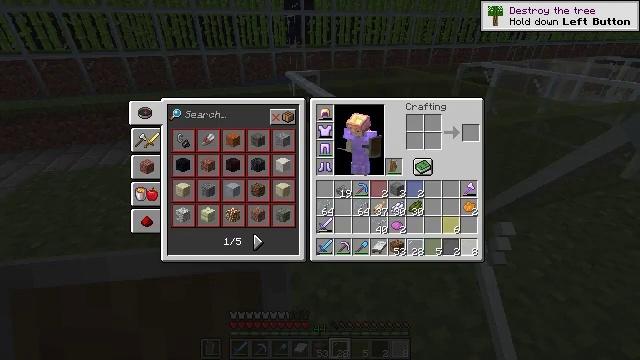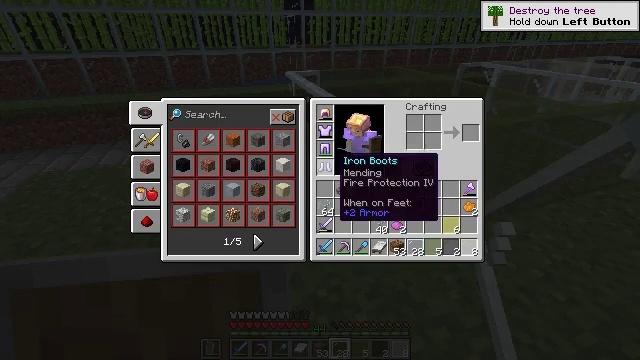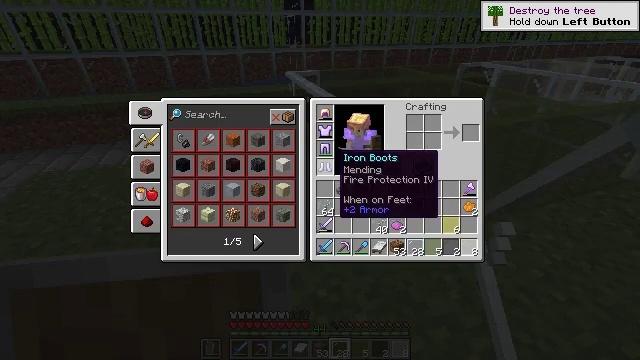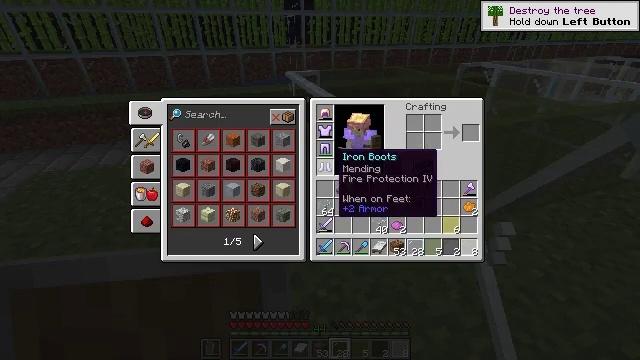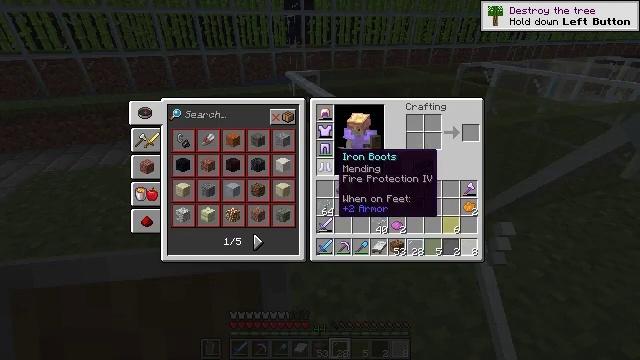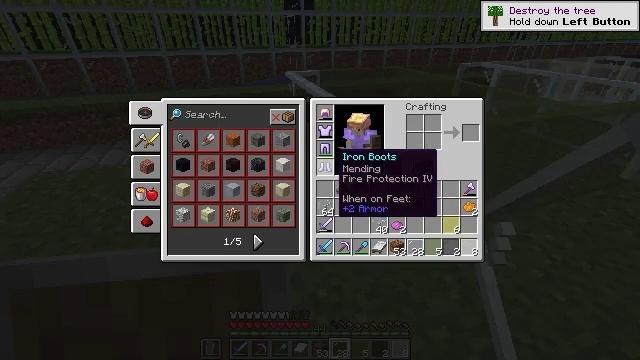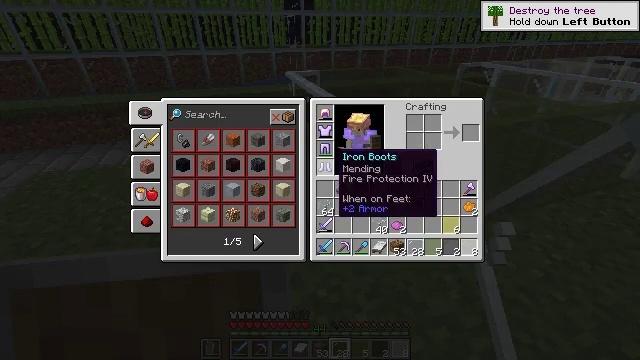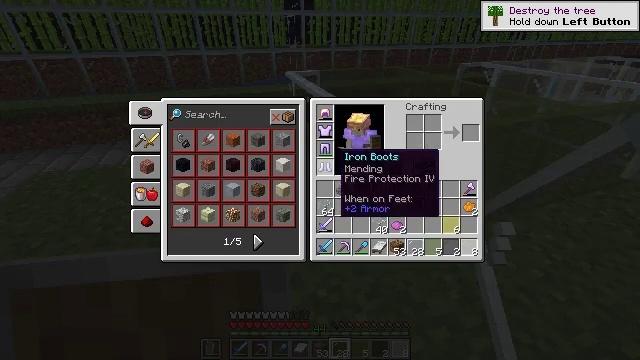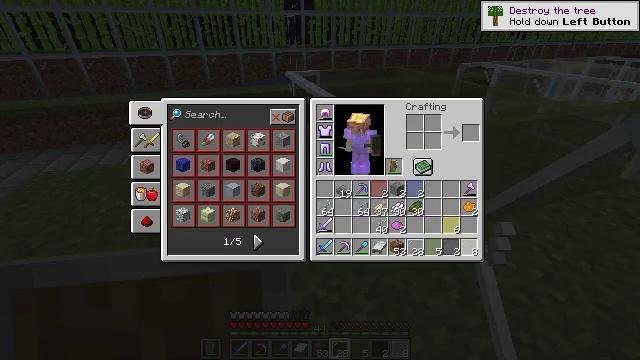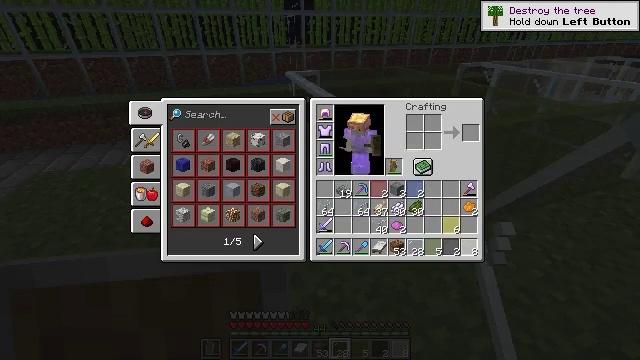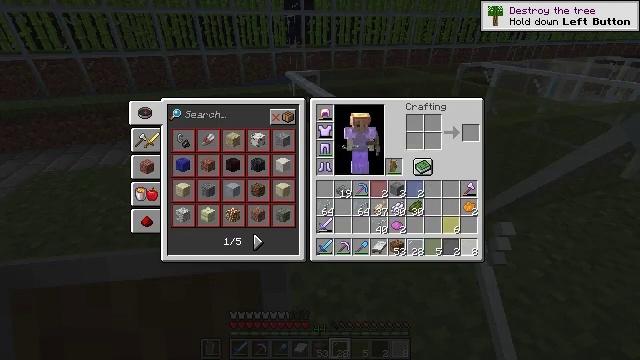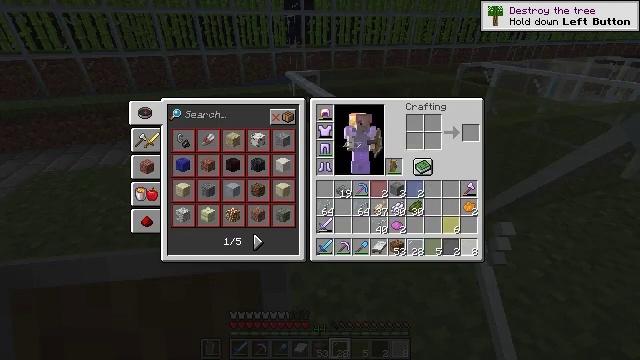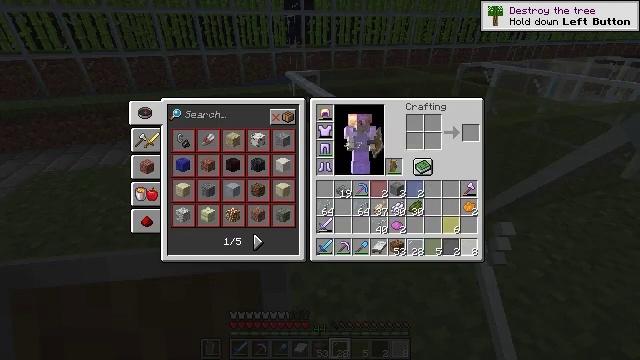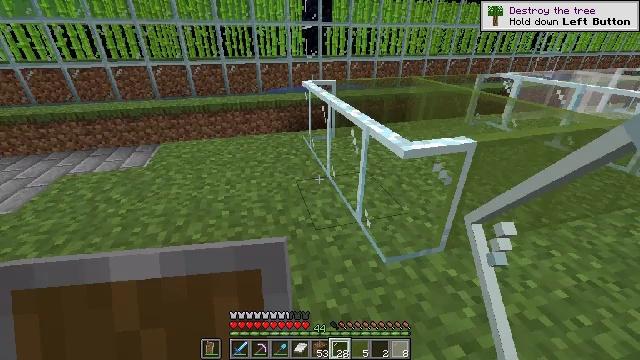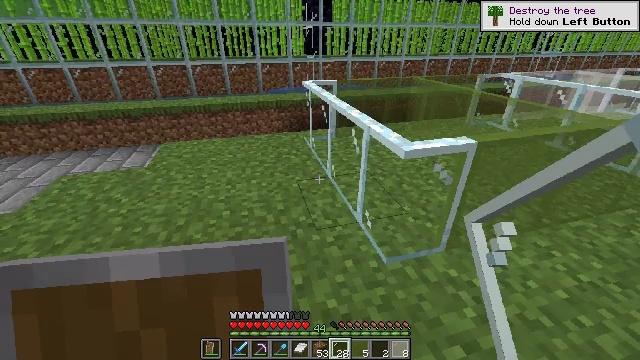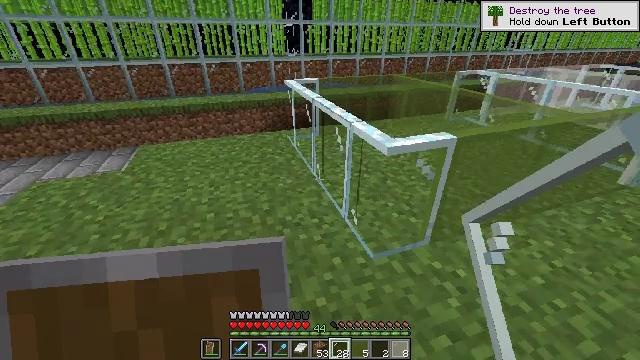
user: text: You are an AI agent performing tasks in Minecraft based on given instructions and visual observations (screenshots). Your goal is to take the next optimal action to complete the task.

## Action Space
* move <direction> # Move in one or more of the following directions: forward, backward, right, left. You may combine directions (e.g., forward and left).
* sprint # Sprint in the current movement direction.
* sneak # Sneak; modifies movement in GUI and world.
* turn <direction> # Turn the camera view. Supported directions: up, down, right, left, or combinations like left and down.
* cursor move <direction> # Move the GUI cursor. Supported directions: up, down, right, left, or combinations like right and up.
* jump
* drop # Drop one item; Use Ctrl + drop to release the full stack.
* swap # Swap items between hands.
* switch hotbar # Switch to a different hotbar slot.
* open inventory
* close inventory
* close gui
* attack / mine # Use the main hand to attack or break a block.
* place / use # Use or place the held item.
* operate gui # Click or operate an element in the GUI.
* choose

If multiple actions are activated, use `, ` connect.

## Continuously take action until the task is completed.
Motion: motion action
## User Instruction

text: Use 6 magenta stained glass to make magenta stained glass pane.
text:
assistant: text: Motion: cursor move right and up
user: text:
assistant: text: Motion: no_op
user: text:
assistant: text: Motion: no_op
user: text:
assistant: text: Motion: no_op
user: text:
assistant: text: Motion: no_op
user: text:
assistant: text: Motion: no_op
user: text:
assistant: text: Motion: no_op
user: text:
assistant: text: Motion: no_op
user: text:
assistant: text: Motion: cursor move right and up
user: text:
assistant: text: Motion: cursor move right and up
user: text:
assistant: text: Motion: no_op
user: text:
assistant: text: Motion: cursor move right
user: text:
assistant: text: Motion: cursor move left and up, close inventory
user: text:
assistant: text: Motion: close inventory
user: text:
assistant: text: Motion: turn right
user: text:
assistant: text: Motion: turn right and down
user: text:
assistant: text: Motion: turn right
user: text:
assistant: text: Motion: turn right and up
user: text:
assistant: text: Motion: turn up
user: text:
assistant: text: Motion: turn right and down
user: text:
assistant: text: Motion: turn right and up
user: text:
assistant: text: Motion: turn right and up
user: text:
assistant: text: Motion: turn right
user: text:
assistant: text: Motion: move forward, turn right
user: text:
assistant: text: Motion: move forward, turn right
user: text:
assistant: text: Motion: no_op
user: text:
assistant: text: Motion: move forward, turn left
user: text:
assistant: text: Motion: move forward
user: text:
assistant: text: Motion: move forward
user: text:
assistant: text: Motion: move forward